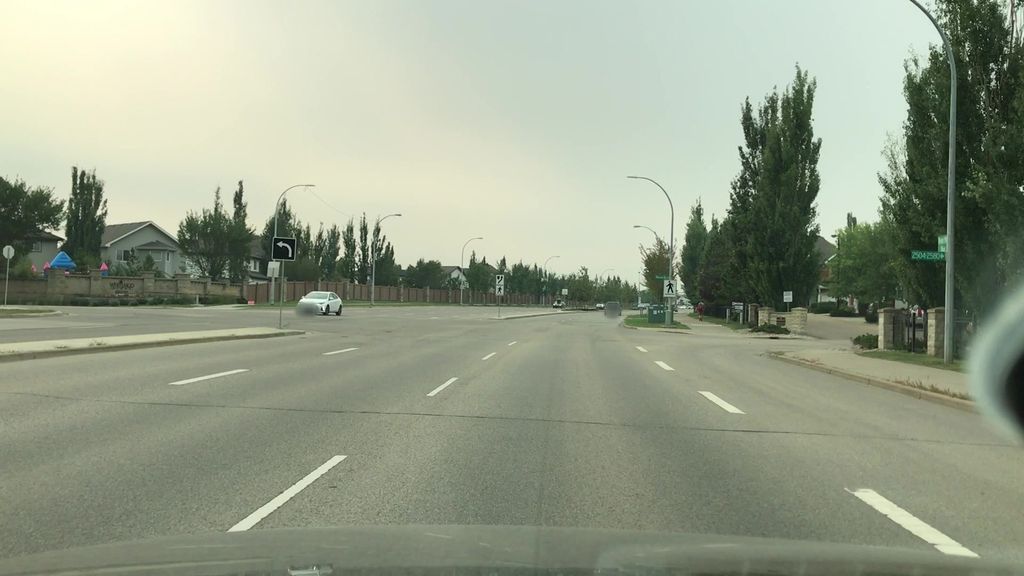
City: edmonton